Question: I remember reading somewhere, a long time ago, that absolutely positioning an element withoout giving it any 'top', 'right', 'bottom' or 'left' property will (as any positioned element) take it out of the flow, but keep it inside the same containing block (the one it's supposed to be in when statically positioned).
On the example below (<URL>, elements #2 and #3 are absolutely positioned, but #2 hasn't any additional properties.

I've been looking for documentation explaining that behavior so that I could continue using this without fearing for possible backslashes, but haven't been lucky on Gooogle or SO. Could someone point me in the right direction?
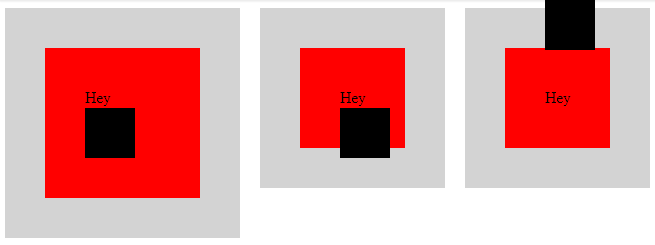
Answer: For absolutely positioned elements, the default values for the offsets ('top', 'left' and so on) are 'auto'.
In this case, the element remains in the position it would have it had 'position: static' even though the content is taken out of the document flow.
References to the 'static position' concept include:
<URL>
<URL>
<URL>
To quote:
> For the purposes of this section and the next, the term "static position" (of an element) refers, roughly, to the position an element would have had in the normal flow. More precisely:The static-position containing block is the containing block of a hypothetical box that would have been the first box of the element if its specified 'position' value had been 'static' and its specified 'float' had been 'none'.